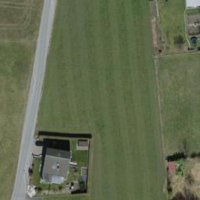
EUNIS habitat code: 24
Species observed at this site:
Aegopodium podagraria